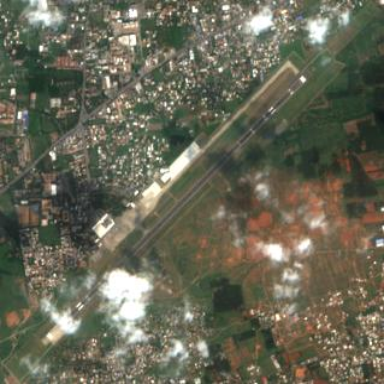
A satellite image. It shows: Public aerodrome or airport.